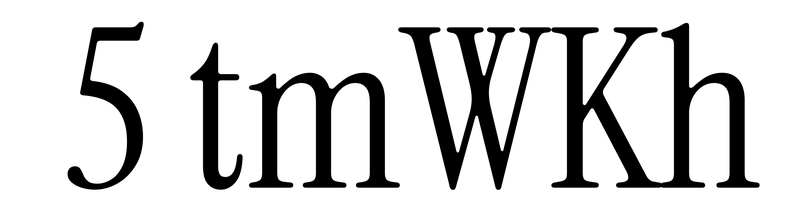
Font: InstrumentSerif-Regular